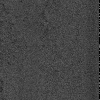
Atmospheric dust classification: dusty